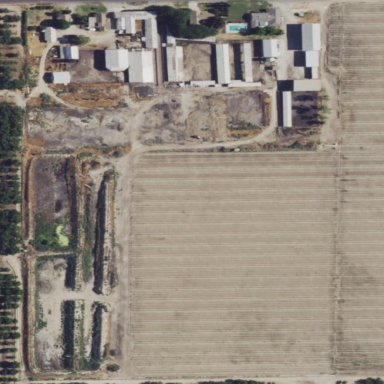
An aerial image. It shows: Farmyard area.